Question: I am working on courts projects. where 2 parties are involved. One party who filed the case against second party. each party may have more than 1 advocate for represent his case. and one advocate has more than 1 case. This situation is the many to many relationship. i designed this structure, this is the rough example.

How can i define such relationship in doctrine 2. I tried this
Advocate:
'''
/**
* @ORM\ManyToMany(targetEntity="CaseLaw\CaseLaw\Entity\CaseLaw", mappedBy="caseLawFirstPartyAdvocates")
**/
private $caseLaw;
'''
CaseLaw
'''
/**
* @ORM\ManyToMany(targetEntity="CaseLaw\Advocates\Entity\Advocates", inversedBy="caseLaw")
* @ORM\JoinTable(name="case_law_first_party_advocates",
* joinColumns={@ORM\JoinColumn(name="case_law_id", referencedColumnName="case_law_id")},
* inverseJoinColumns={@ORM\JoinColumn(name="advocate_id", referencedColumnName="advocate_id")})
**/
private $caseLawFirstPartyAdvocates;
/**
* @ORM\ManyToMany(targetEntity = "Advocates", inversedBy="caseLaw")
* @ORM\JoinTable(name="case_law_first_party_advocates",
* joinColumns={@ORM\JoinColumn(name="case_law_id", referencedColumnName="case_law_id")},
* inverseJoinColumns={@ORM\JoinColumn(name="advocate_id", referencedColumnName="advocate_id")})
**/
private $caseLawSecondPartyAdovcates;
'''
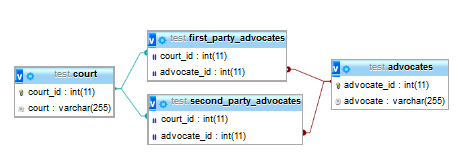
Answer: I don't have a direct answer to your question, but I'm going to recommend that you try <URL> to help you figure it out. It's not free, but the developer is very active with updates, and us very responsive to suggestions and to support questions.